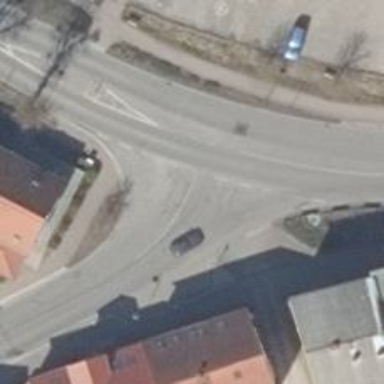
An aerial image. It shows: Unmarked road crossing.